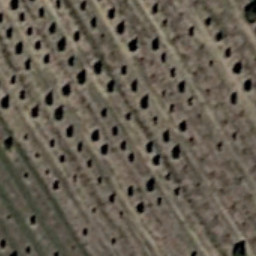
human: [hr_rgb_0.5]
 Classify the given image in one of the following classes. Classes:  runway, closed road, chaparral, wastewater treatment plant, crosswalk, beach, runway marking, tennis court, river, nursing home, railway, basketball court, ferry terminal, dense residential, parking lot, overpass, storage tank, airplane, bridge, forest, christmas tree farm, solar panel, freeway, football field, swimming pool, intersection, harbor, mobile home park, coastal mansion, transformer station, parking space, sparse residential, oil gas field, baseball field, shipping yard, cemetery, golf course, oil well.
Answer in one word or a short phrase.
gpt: christmas tree farm